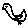
Label: bird